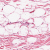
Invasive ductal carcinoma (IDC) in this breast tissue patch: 0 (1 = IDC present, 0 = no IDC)